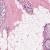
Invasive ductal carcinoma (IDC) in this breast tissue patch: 0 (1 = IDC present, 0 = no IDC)